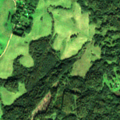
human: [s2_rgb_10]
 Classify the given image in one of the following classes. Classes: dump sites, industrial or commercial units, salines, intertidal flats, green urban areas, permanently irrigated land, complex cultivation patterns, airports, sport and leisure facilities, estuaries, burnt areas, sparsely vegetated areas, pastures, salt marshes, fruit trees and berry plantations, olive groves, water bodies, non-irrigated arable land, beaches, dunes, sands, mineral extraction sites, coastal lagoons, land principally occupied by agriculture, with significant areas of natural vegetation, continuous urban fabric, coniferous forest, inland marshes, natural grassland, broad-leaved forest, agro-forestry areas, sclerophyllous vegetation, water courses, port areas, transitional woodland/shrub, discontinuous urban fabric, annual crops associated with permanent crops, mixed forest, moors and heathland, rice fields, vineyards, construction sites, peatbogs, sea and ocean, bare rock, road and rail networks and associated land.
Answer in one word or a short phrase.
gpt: pastures, land principally occupied by agriculture, with significant areas of natural vegetation, broad-leaved forest